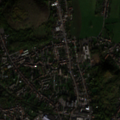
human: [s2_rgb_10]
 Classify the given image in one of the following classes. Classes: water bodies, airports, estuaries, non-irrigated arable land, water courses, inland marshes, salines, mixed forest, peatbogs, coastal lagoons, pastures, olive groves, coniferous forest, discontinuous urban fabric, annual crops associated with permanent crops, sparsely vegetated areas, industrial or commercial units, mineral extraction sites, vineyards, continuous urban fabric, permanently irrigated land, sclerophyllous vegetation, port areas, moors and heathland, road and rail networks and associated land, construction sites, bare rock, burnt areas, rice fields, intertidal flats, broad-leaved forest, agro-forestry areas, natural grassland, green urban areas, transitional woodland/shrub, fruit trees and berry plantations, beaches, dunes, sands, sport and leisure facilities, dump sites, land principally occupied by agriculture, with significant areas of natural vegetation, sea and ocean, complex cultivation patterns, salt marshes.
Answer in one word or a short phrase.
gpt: discontinuous urban fabric, complex cultivation patterns